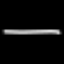
Label: line